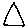
Label: triangle